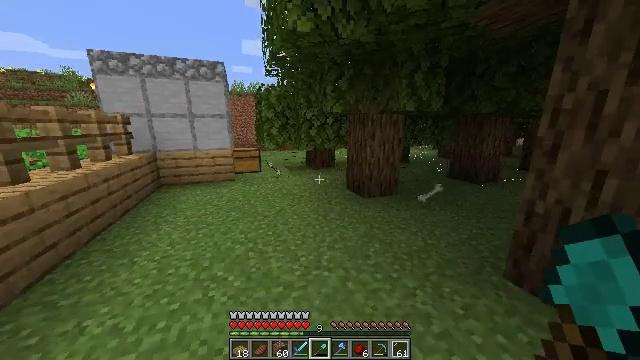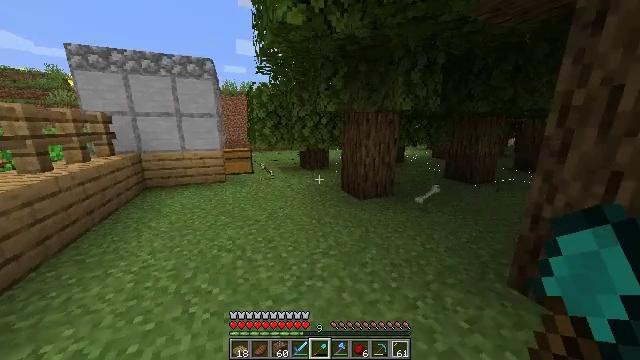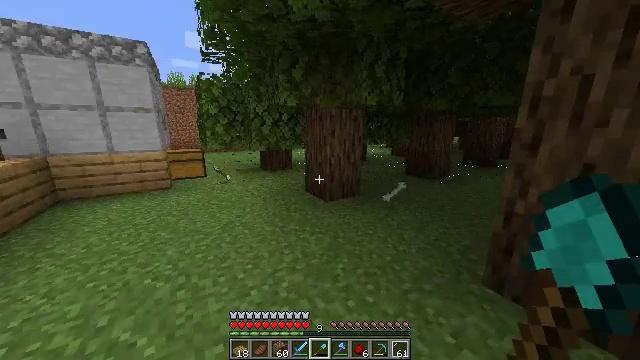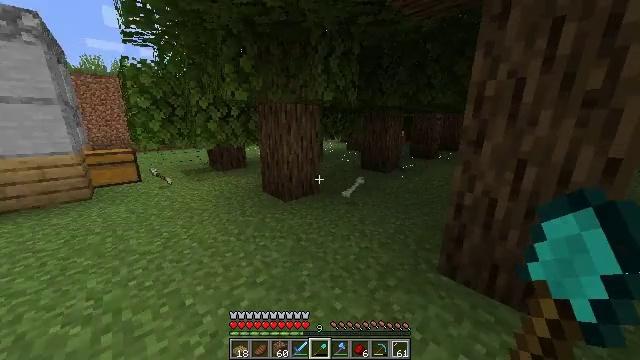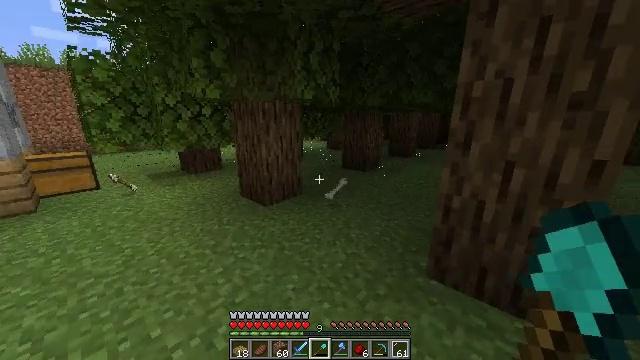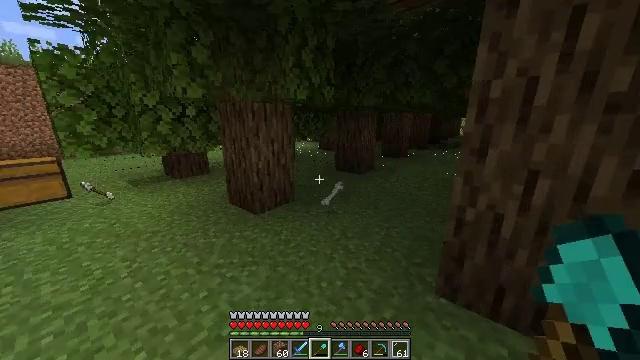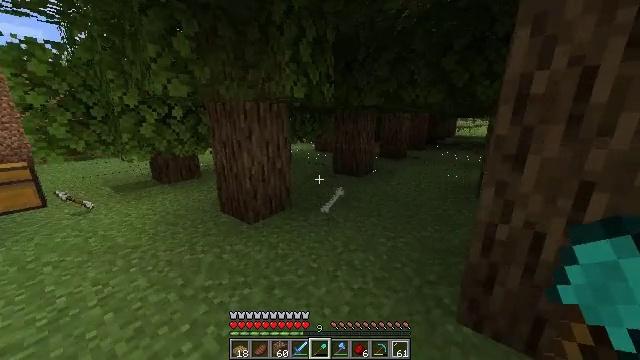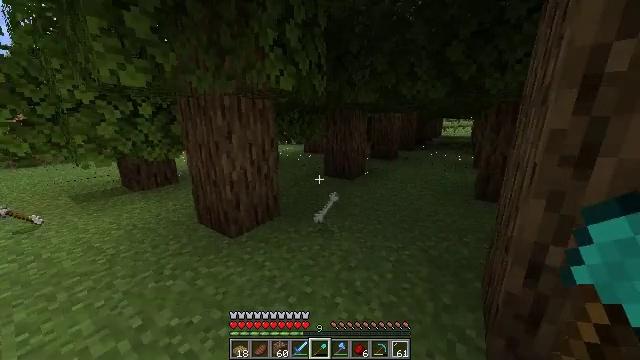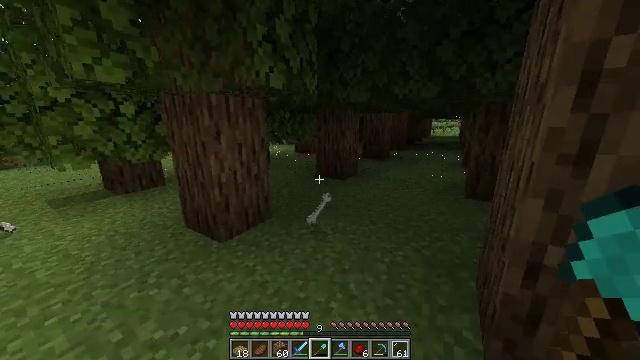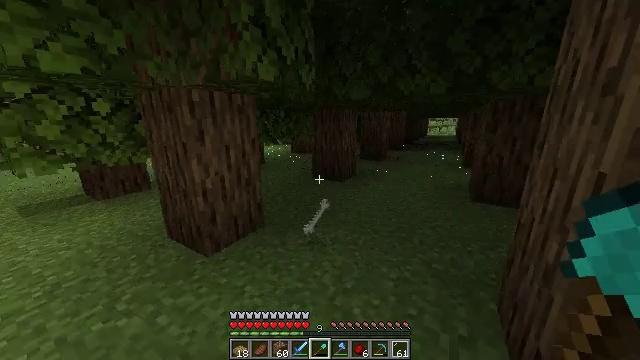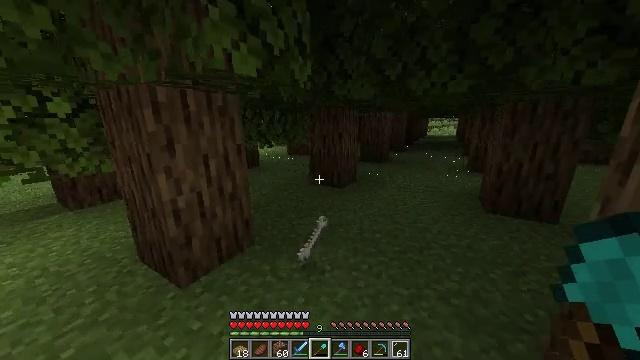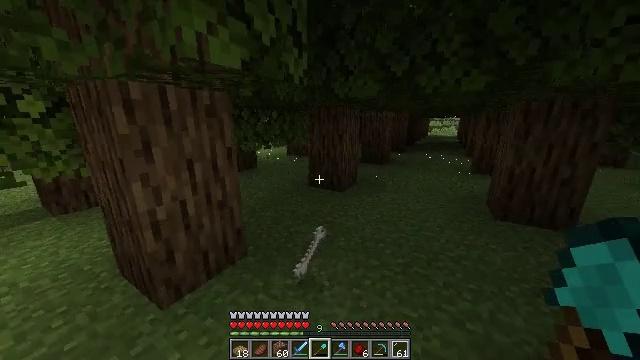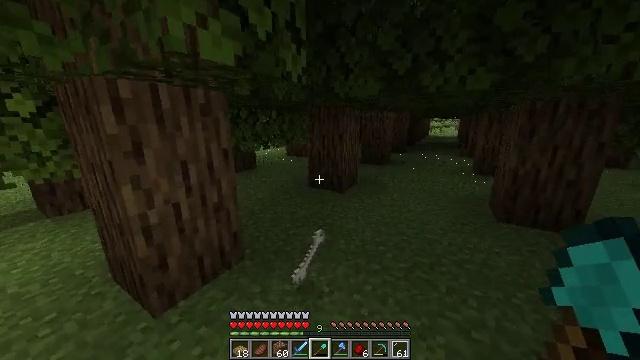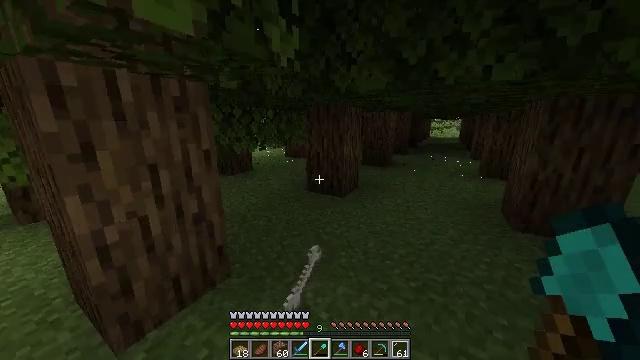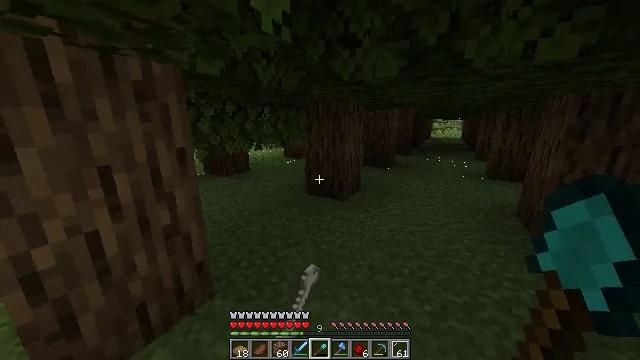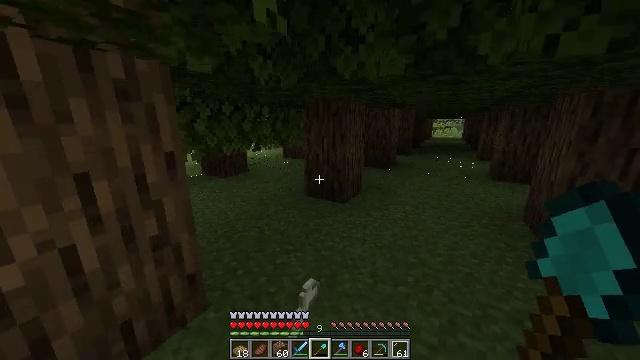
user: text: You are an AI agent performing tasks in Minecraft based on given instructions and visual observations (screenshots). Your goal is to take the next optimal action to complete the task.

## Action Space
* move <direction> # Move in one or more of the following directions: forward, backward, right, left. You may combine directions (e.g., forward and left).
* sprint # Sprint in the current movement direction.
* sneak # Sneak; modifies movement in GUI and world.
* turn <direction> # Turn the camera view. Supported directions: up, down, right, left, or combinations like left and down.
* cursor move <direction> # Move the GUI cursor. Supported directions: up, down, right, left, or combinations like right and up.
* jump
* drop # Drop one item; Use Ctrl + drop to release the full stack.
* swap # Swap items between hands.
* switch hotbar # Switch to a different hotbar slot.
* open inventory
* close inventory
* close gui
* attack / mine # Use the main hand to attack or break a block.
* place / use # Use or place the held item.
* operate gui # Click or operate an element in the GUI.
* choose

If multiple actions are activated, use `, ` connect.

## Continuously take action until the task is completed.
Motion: motion action
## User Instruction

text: Mine the fully grown carrots.
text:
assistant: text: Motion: move forward, turn right
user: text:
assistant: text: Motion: move forward, turn right
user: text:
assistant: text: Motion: move forward, sprint, turn right and down
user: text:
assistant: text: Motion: move forward, sprint, turn right
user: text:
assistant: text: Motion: move forward, sprint, turn right
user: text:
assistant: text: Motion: move forward, sprint, turn right
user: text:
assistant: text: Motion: move forward, turn right
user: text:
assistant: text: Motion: move forward, turn right
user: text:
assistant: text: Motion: move forward, turn right
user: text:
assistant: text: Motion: move forward
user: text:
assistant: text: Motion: move forward
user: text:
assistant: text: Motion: move forward
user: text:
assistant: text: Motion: move forward
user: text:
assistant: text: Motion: move forward
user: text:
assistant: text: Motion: move forward
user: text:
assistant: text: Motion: move forward
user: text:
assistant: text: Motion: no_op
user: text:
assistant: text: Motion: turn left
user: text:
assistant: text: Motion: turn left
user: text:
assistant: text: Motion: turn left
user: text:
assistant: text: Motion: move forward, turn left and up
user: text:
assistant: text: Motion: move forward, turn left and up
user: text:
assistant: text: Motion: move forward and move left, turn left and up
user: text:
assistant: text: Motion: move forward and move left, turn left
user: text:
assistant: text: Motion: move forward and move left
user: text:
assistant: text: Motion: move forward and move left
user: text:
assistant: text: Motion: move forward and move left
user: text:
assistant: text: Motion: move forward and move left
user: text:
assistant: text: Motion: move forward, turn right
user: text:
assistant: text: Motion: move forward, turn right